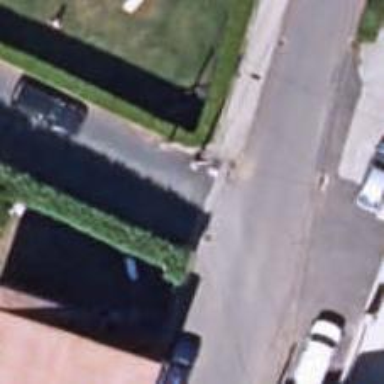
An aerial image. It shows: Residential road.